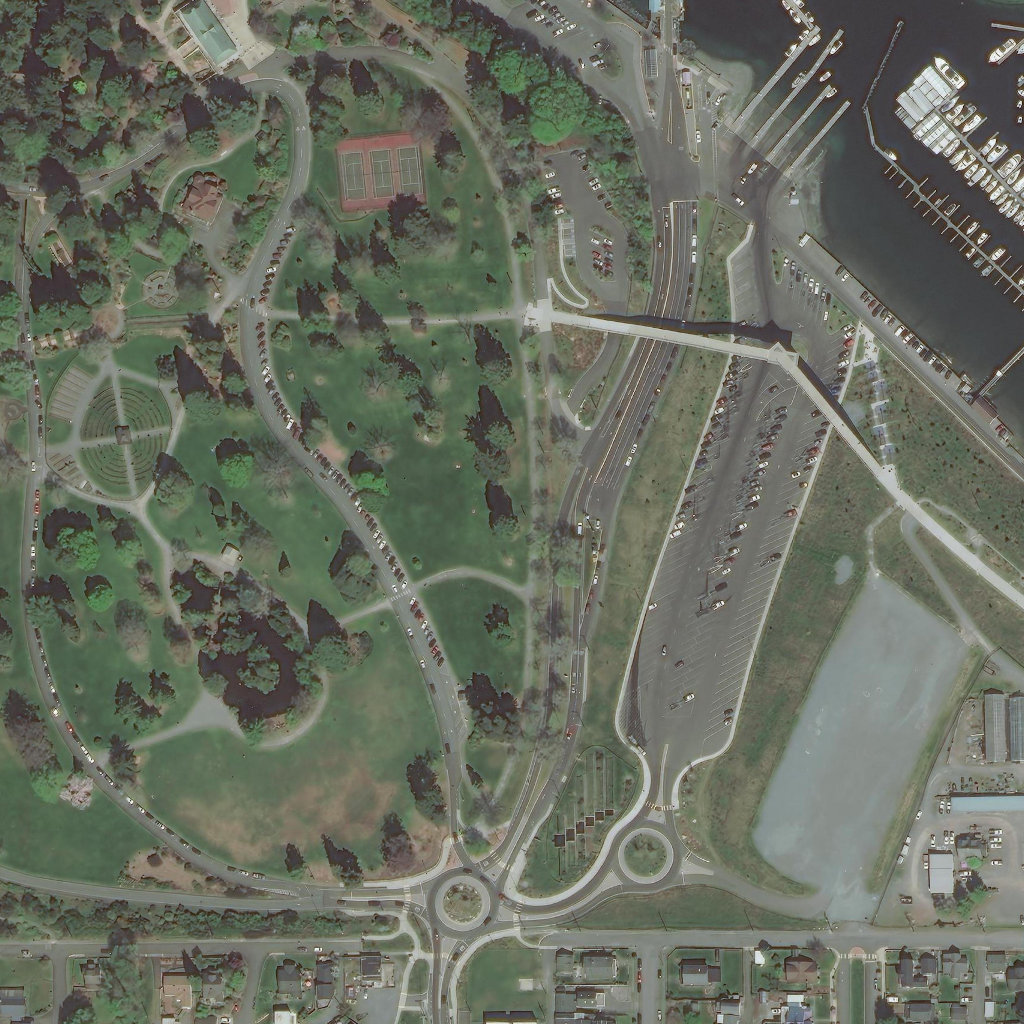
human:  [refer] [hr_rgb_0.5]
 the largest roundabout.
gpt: <box>[[59, 79, 66, 87, 0]]</box>